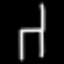
Label: chair